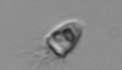
Label: Balanion